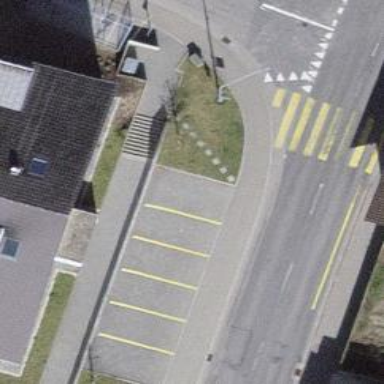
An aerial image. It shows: Street side parking area.